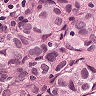
Metastatic tissue present: yes